Interaction volume radius: 10 \u00c5
Interaction volume height: 10 \u00c5
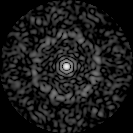
Disorder parameter: 0.8213